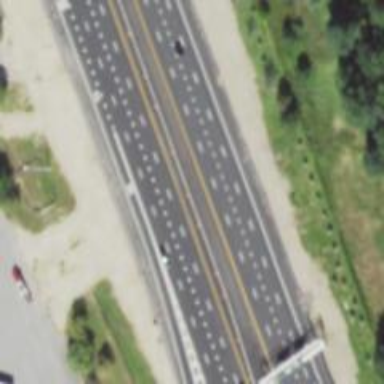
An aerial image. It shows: Asphalt motorway.